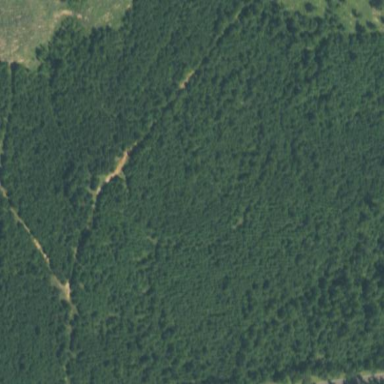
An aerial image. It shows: Forest with evergreen needle-leaved trees.